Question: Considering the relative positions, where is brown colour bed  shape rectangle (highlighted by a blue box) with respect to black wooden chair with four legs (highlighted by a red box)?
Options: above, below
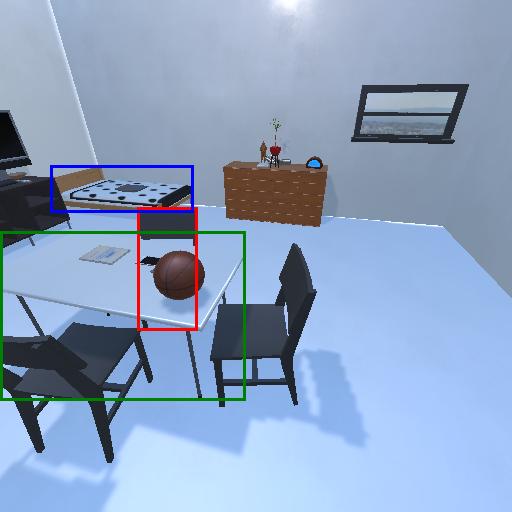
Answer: above